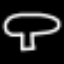
Label: mushroom